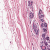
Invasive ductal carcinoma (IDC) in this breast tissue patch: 0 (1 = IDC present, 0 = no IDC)